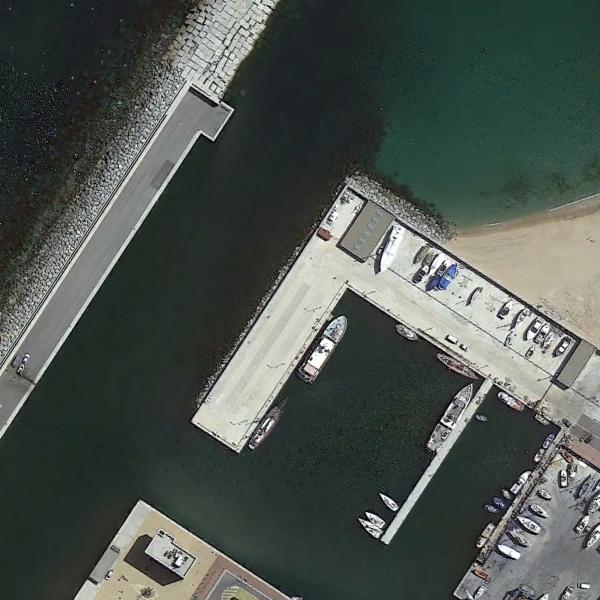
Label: Port